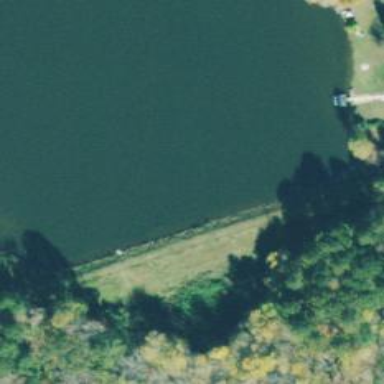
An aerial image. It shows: Dam along waterway.